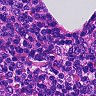
Metastatic tissue present: no